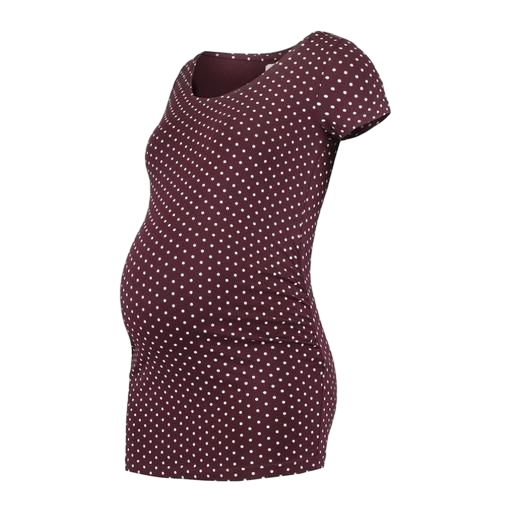
red claire maternity tunic, black maternity red, maternity/nursing tee, white background